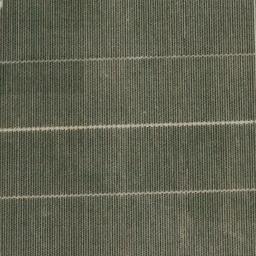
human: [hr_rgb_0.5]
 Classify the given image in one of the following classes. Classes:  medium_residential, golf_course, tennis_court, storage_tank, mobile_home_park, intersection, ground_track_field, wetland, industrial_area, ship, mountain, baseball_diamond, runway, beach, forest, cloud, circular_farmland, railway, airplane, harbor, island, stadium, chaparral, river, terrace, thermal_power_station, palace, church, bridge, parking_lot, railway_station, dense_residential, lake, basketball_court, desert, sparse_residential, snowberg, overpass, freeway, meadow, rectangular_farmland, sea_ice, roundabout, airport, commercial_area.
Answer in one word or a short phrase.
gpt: rectangular_farmland